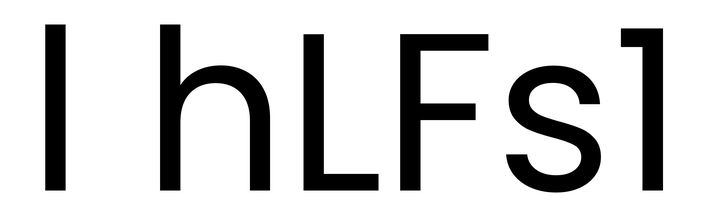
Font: Poppins-Regular